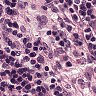
Metastatic tissue present: no